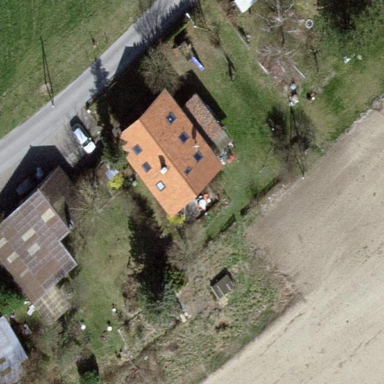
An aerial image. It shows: Farmyard area.